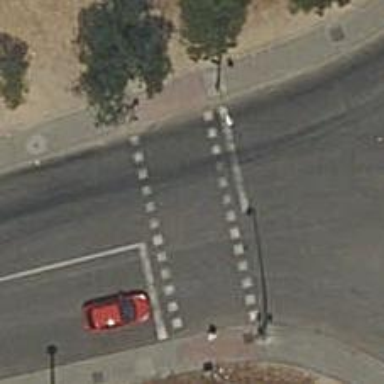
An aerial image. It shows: Road with traffic signals at the crossing.